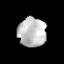
Tissue: prostate
Cell type: Myeloid cells
Senescence score: 0.3052
Nuclear area (px): 792
Mean DAPI intensity: 194.138